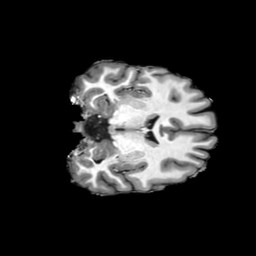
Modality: T1w
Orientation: coronal
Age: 32
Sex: male
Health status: ill